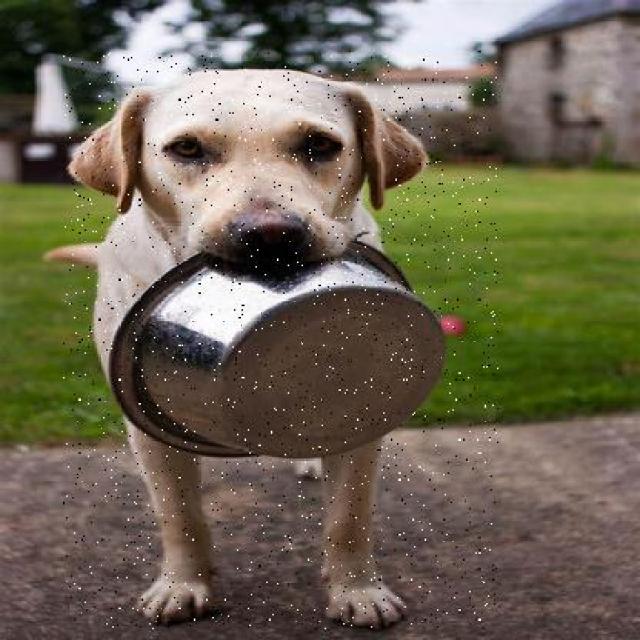
Healthy canine skin — no visible lesions, inflammation, or abnormalities. The skin and coat appear normal.